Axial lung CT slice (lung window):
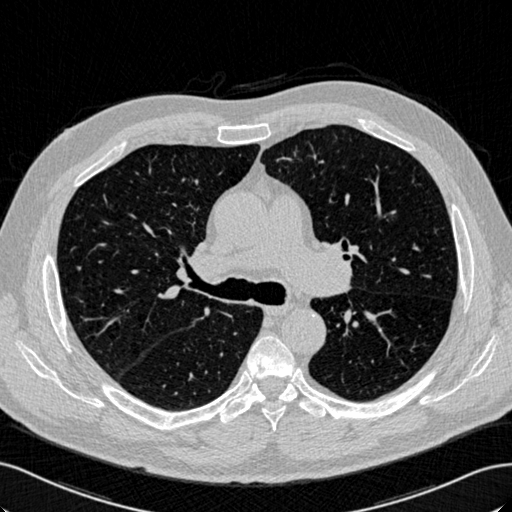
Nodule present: yes
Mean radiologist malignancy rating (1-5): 3